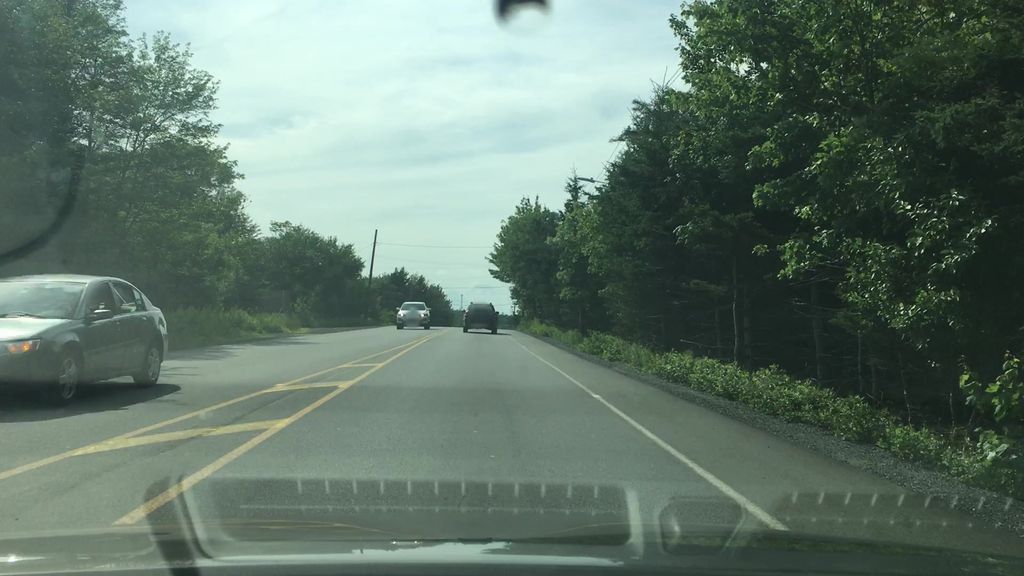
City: halifax